Interaction volume radius: 10 \u00c5
Interaction volume height: 50 \u00c5
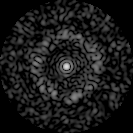
Disorder parameter: 0.8293